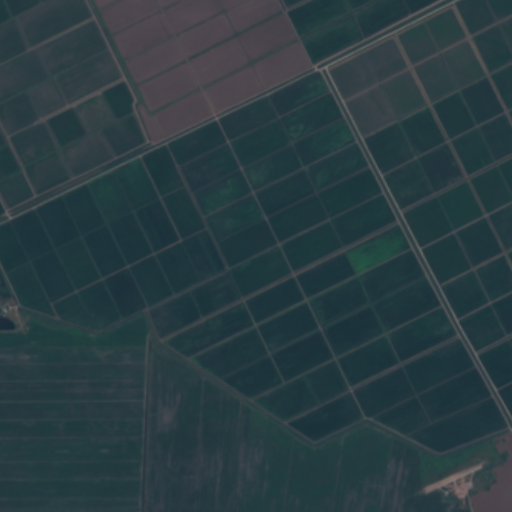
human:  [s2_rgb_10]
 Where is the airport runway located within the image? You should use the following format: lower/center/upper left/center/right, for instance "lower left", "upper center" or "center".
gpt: The airport runway is located in the lower right of the image.
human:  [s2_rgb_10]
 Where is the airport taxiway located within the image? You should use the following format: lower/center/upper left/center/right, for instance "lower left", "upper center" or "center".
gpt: The airport taxiway is located in the lower right of the image.
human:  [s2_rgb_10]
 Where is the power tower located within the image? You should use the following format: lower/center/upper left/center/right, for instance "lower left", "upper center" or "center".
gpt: There is no power tower in the image.